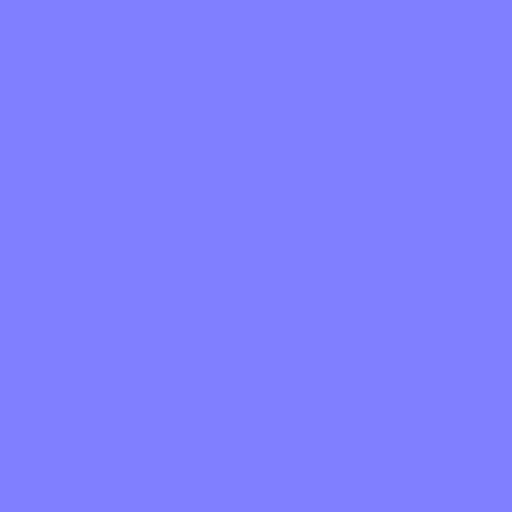
clean gold metal shiny